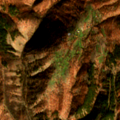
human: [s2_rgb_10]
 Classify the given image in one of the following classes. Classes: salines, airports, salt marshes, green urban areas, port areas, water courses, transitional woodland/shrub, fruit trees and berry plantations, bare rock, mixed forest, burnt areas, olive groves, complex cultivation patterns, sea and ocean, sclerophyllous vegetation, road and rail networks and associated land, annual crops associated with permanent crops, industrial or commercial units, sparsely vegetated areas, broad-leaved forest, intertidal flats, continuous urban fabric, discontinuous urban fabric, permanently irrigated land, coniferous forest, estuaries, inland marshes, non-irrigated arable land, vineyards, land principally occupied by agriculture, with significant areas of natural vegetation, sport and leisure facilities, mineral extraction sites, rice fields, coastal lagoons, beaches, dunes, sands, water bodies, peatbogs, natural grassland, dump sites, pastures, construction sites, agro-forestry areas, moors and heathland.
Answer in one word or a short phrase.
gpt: broad-leaved forest, coniferous forest, mixed forest, transitional woodland/shrub